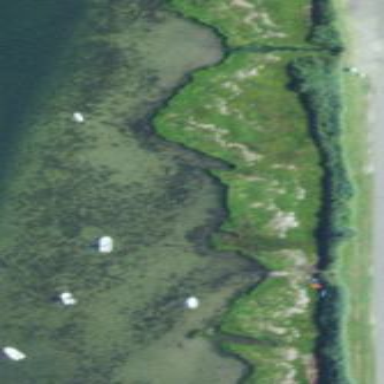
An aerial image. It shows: Tidal saltmarsh wetland.